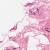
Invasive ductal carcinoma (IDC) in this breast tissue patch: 0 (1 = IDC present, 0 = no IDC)